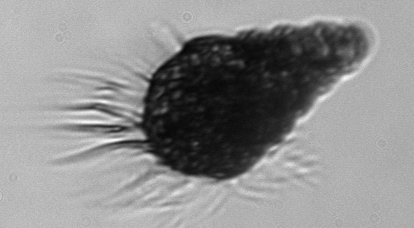
Label: Laboea_strobila